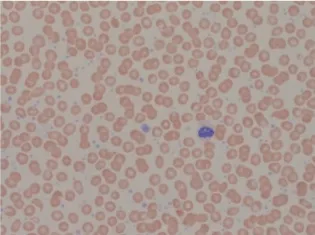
(A) Peripheral blood film showing increased platelets with clusters and giant platelets, morphologically normal white blood cells and erythrocytes. May-Giemsa, x63 objective.
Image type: pathology (giemsa)